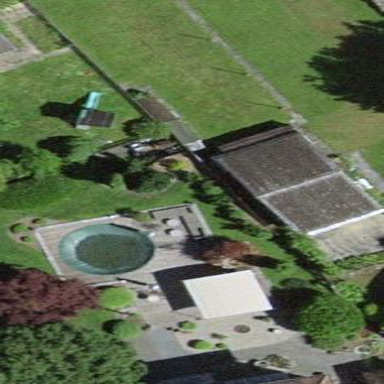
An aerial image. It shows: Shed building.